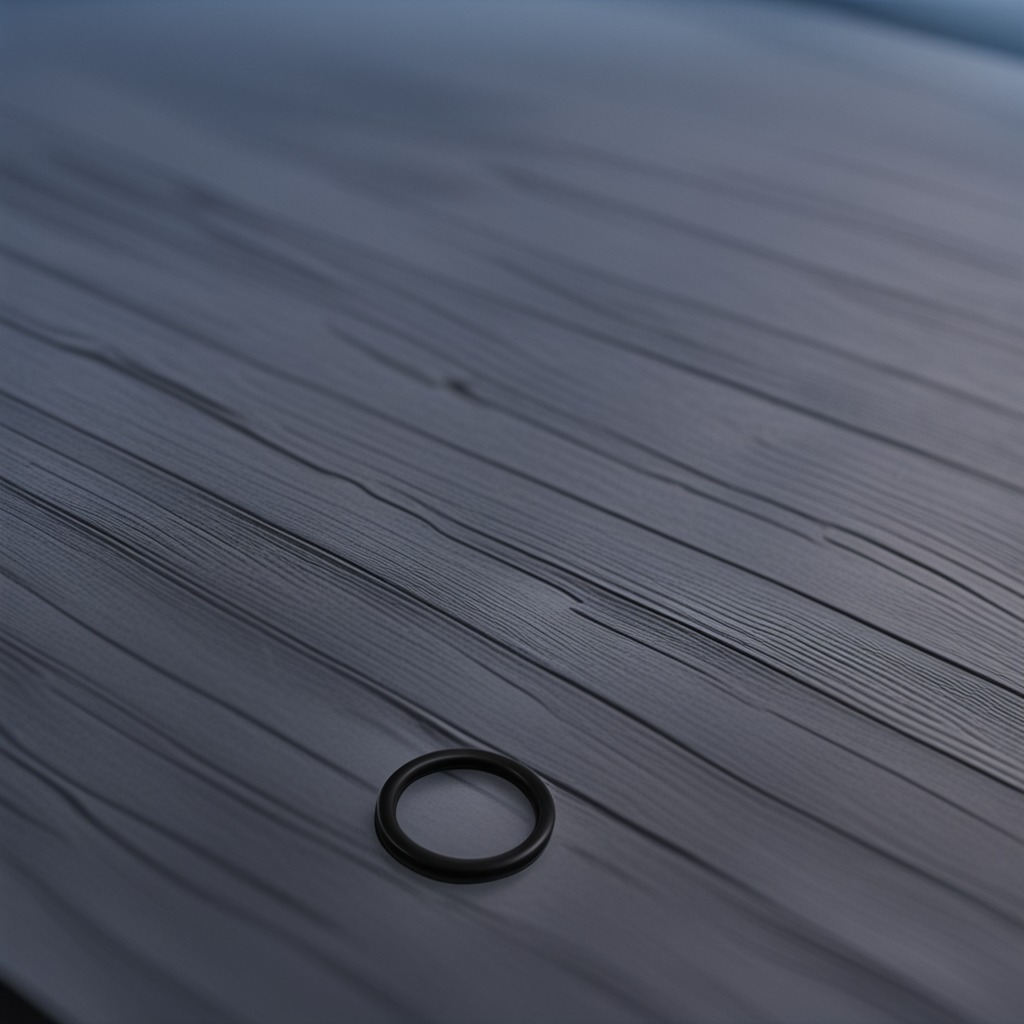
A rubber O-ring is lying on a old table with faint burn marks in a small garage at twilight.